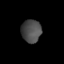
Tissue: prostate
Cell type: T cells
Senescence score: 0.1797
Nuclear area (px): 441
Mean DAPI intensity: 76.197